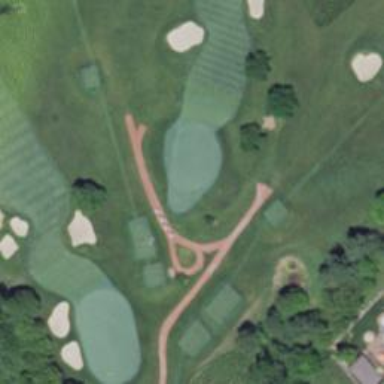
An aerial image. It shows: View of golf hole.